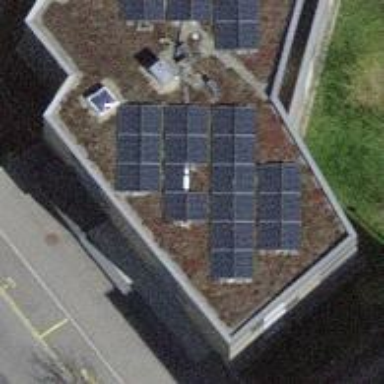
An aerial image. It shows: Solar power generator utilizing photovoltaic technology with solar photovoltaic panels.